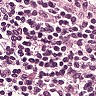
Metastatic tissue present: no